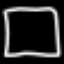
Label: square